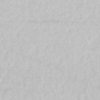
Label: not_dusty